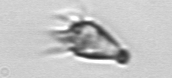
Label: Paratontonia_gracillima